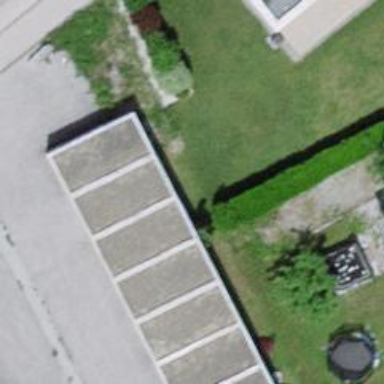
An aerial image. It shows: Group of garages.